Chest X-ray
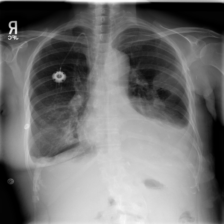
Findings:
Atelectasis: positive
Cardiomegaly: negative
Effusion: positive
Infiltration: negative
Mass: positive
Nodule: negative
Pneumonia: negative
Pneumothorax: negative
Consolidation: negative
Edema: negative
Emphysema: negative
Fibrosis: negative
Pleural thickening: negative
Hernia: negative